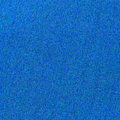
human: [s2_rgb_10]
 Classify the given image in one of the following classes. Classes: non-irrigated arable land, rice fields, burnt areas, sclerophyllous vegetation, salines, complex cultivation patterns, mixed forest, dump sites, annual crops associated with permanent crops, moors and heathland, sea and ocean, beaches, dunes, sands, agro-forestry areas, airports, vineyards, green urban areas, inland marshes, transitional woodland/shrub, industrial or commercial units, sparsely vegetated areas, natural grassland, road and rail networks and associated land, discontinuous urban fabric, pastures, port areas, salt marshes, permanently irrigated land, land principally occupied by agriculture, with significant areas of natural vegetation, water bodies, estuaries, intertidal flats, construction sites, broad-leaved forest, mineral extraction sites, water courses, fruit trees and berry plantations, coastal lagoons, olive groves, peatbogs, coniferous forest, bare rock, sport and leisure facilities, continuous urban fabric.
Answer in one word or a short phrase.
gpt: sea and ocean